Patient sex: M
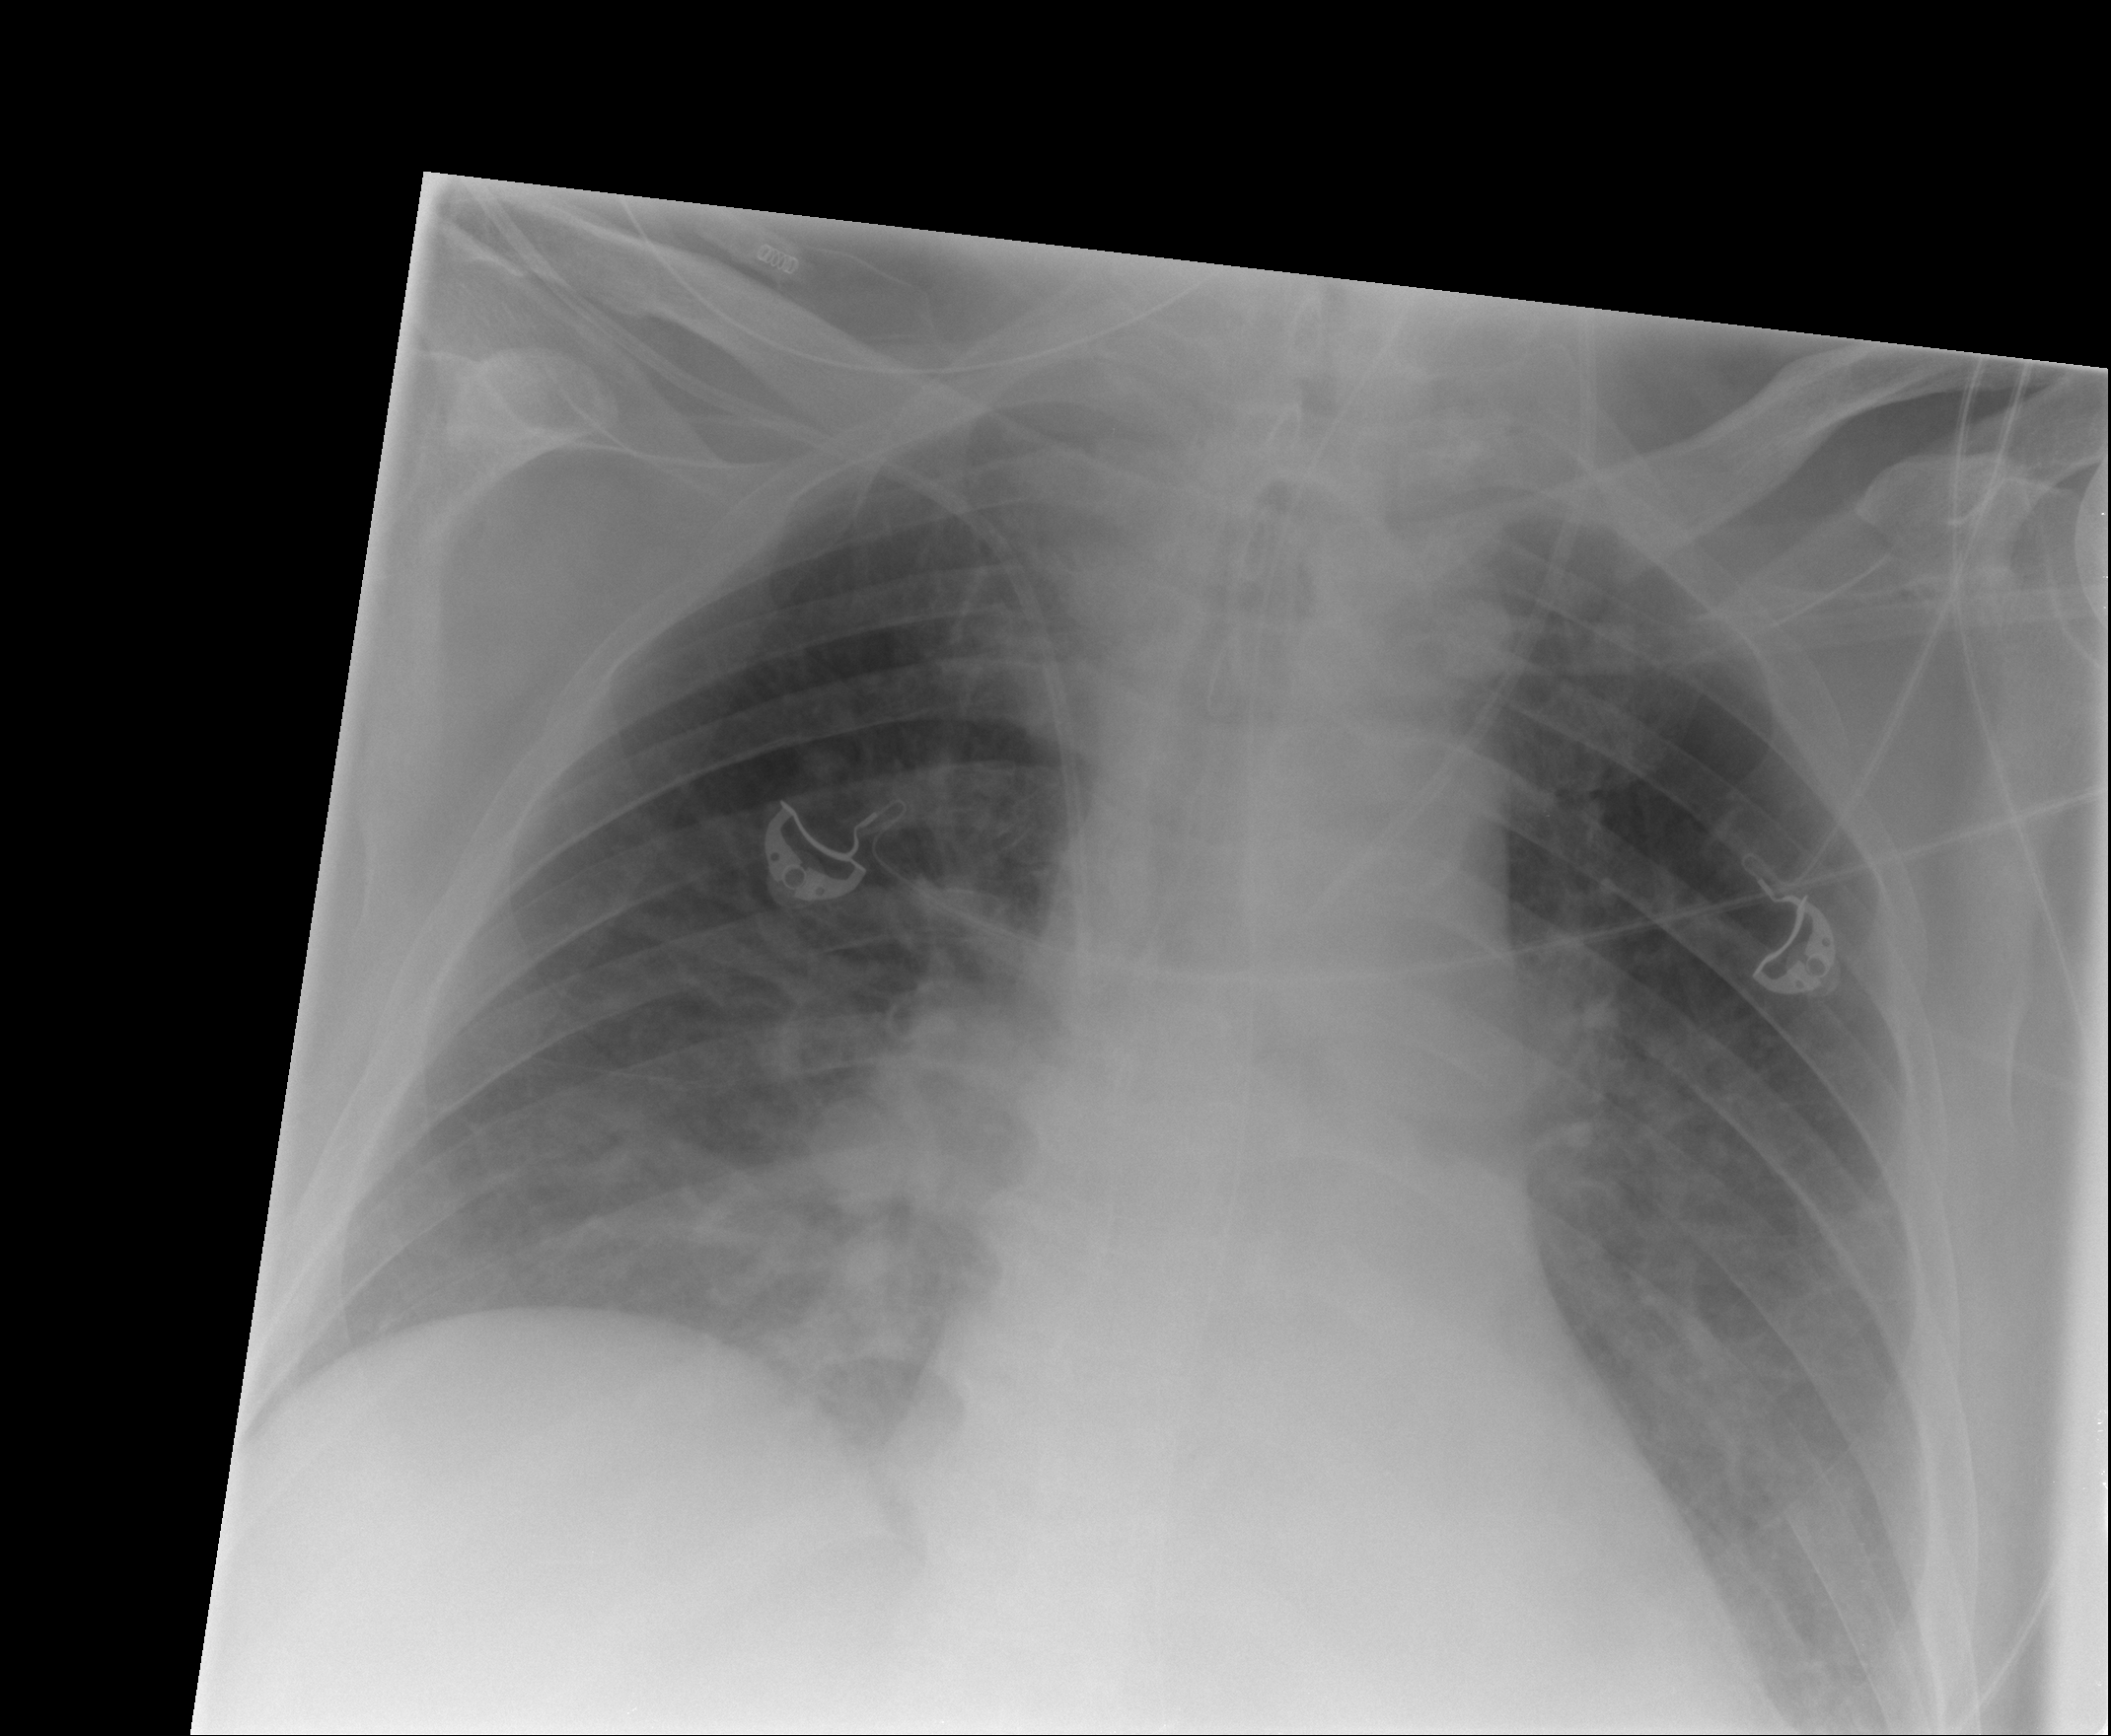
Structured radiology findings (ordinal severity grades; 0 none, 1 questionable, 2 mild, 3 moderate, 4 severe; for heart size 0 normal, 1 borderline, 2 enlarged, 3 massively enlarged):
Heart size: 0
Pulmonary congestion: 2
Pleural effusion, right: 0
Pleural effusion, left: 1
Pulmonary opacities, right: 0
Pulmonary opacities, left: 2
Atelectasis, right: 2
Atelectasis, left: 2